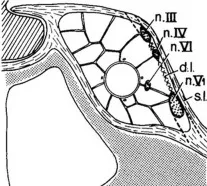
(F) Lateral wall of CS [s. L, superficial layer; d. L, deep layer; Modified from, with permission.
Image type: pathology (h&e)